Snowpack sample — Buffalo Mountain, Silverthorne, Colorado, USA (1/25/25, 10:11 AM MST)
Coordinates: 39.6222, -106.1139
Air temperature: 22 °F
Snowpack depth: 110 cm
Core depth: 10 cm
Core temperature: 46.4 °F
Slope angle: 12°, slope face: 102°
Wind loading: high
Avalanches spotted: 0
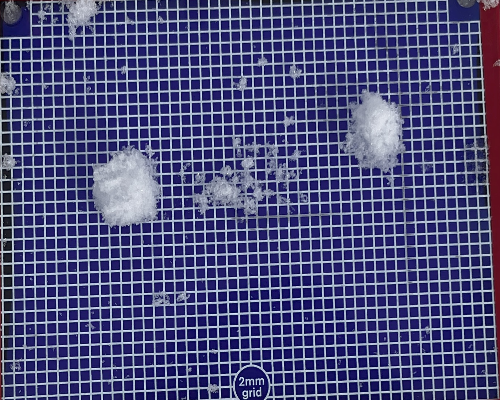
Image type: profile
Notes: No avalanches nearby, collected on the outskirts of a fire break 15 meters from the treeline, on way to Buffalo and Red Mountain